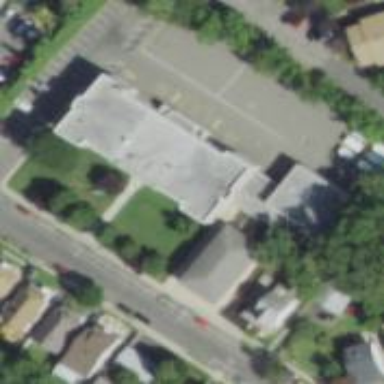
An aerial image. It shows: School building.